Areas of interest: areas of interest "Park Square"
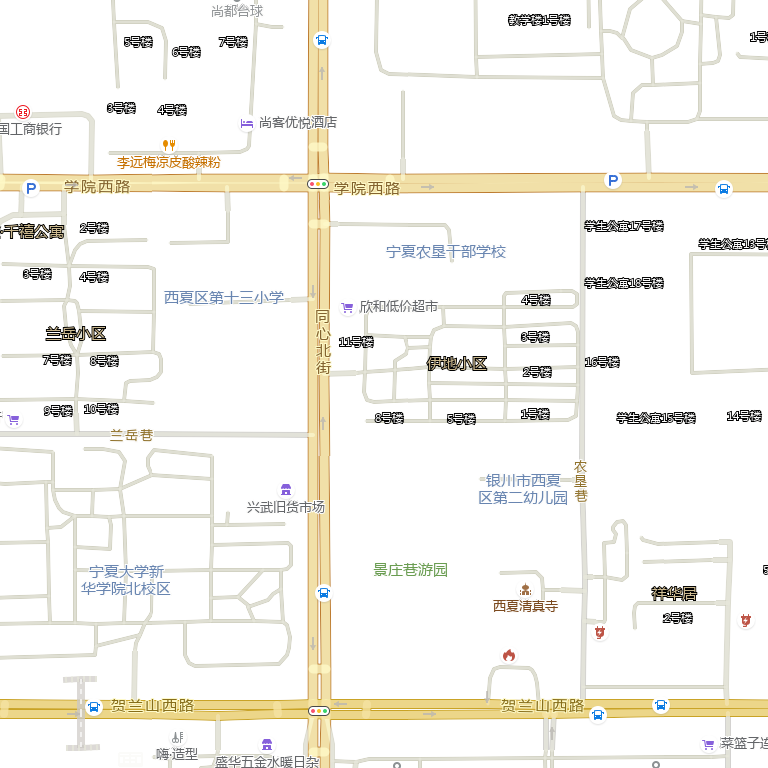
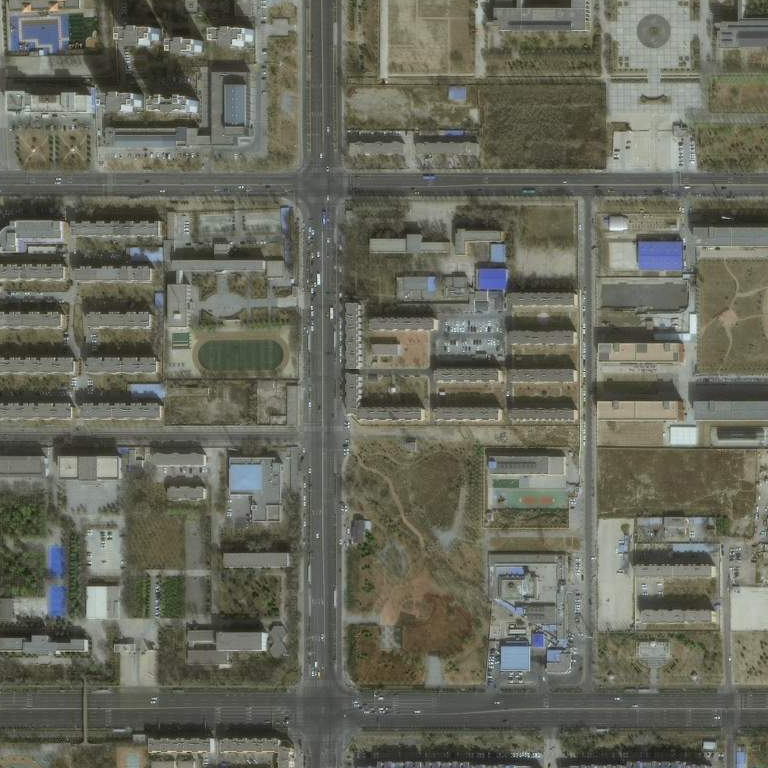